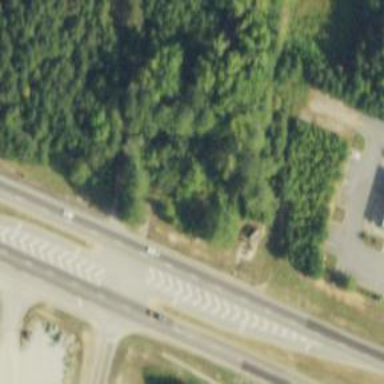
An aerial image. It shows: Asphalt trunk highway.